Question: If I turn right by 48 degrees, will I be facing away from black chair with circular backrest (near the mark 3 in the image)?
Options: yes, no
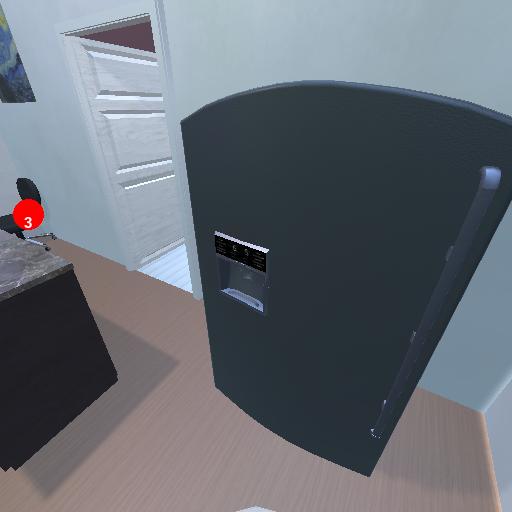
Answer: yes